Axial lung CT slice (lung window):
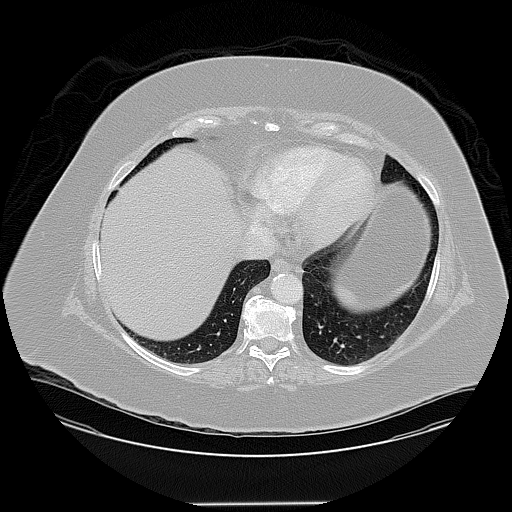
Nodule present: no